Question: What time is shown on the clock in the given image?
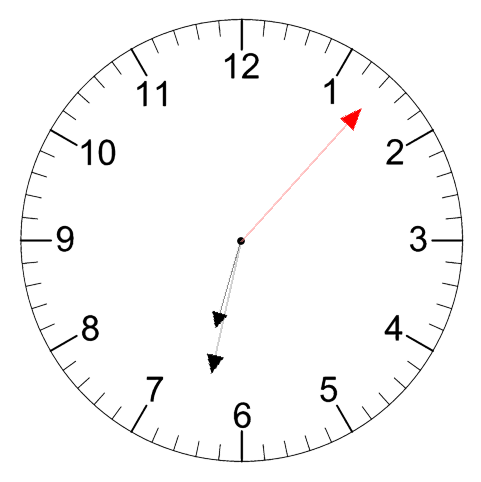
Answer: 06:32:07